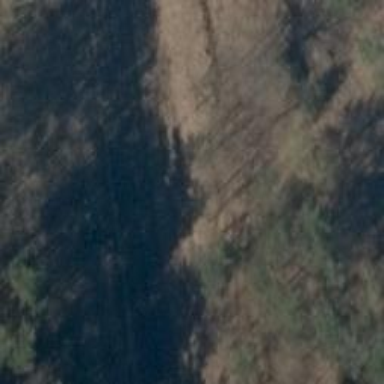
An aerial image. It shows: Railway track.